Aerial crown-view tile of a tropical tree (Barro Colorado Island, Panama), acquired 20250616:
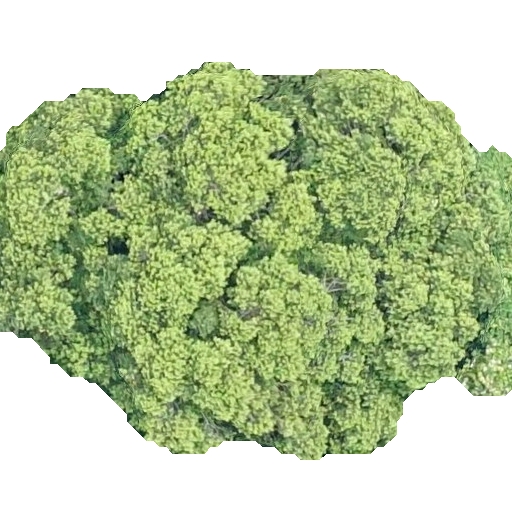
Species: Calophyllum longifolium
GBIF accepted scientific name: Calophyllum longifolium
Crown area: 257.494 m²